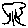
Label: tree